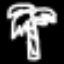
Label: palm tree